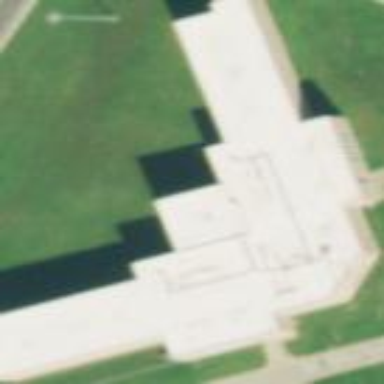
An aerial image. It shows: Prison building.